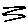
Label: zigzag